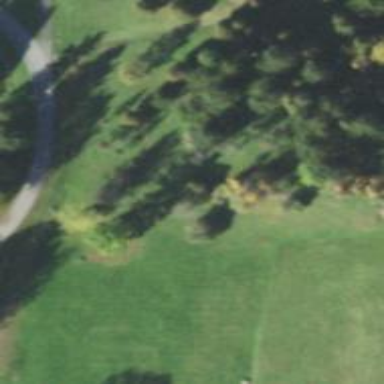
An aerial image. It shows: Disc golf basket.